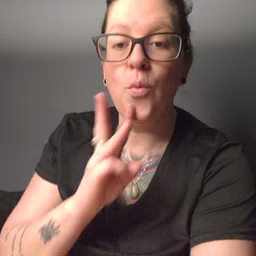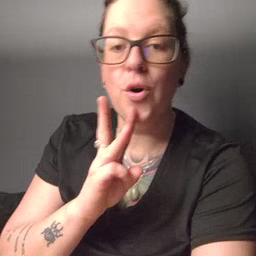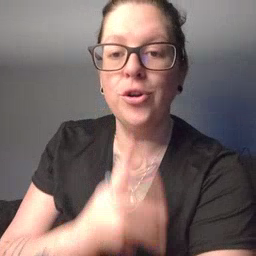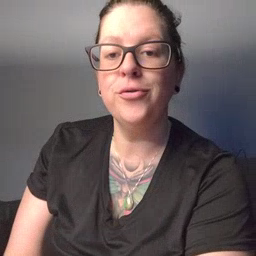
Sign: water